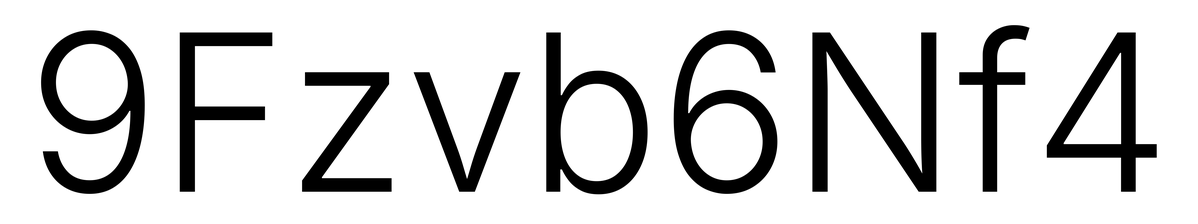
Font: Inter_Light